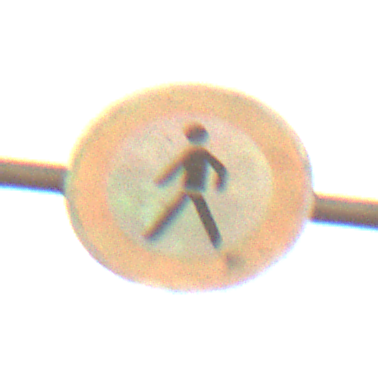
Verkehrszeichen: VerbotFussgaenger
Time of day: Night
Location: Outdoor (Suburban)
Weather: Clear
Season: NotSpecified
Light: Artificial